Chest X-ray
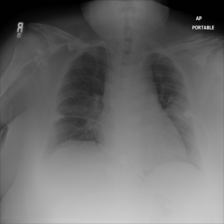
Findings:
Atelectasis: negative
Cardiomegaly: negative
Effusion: negative
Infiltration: positive
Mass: negative
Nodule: negative
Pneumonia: negative
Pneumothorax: negative
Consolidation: negative
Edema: negative
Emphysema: negative
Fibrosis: negative
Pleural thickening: negative
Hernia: negative